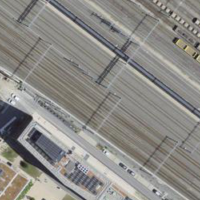
EUNIS habitat code: 57
Species observed at this site:
Pica pica
Columba livia
Larus michahellis